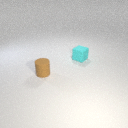
small brown rubber cylinder in front of small cyan rubber cube